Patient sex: M
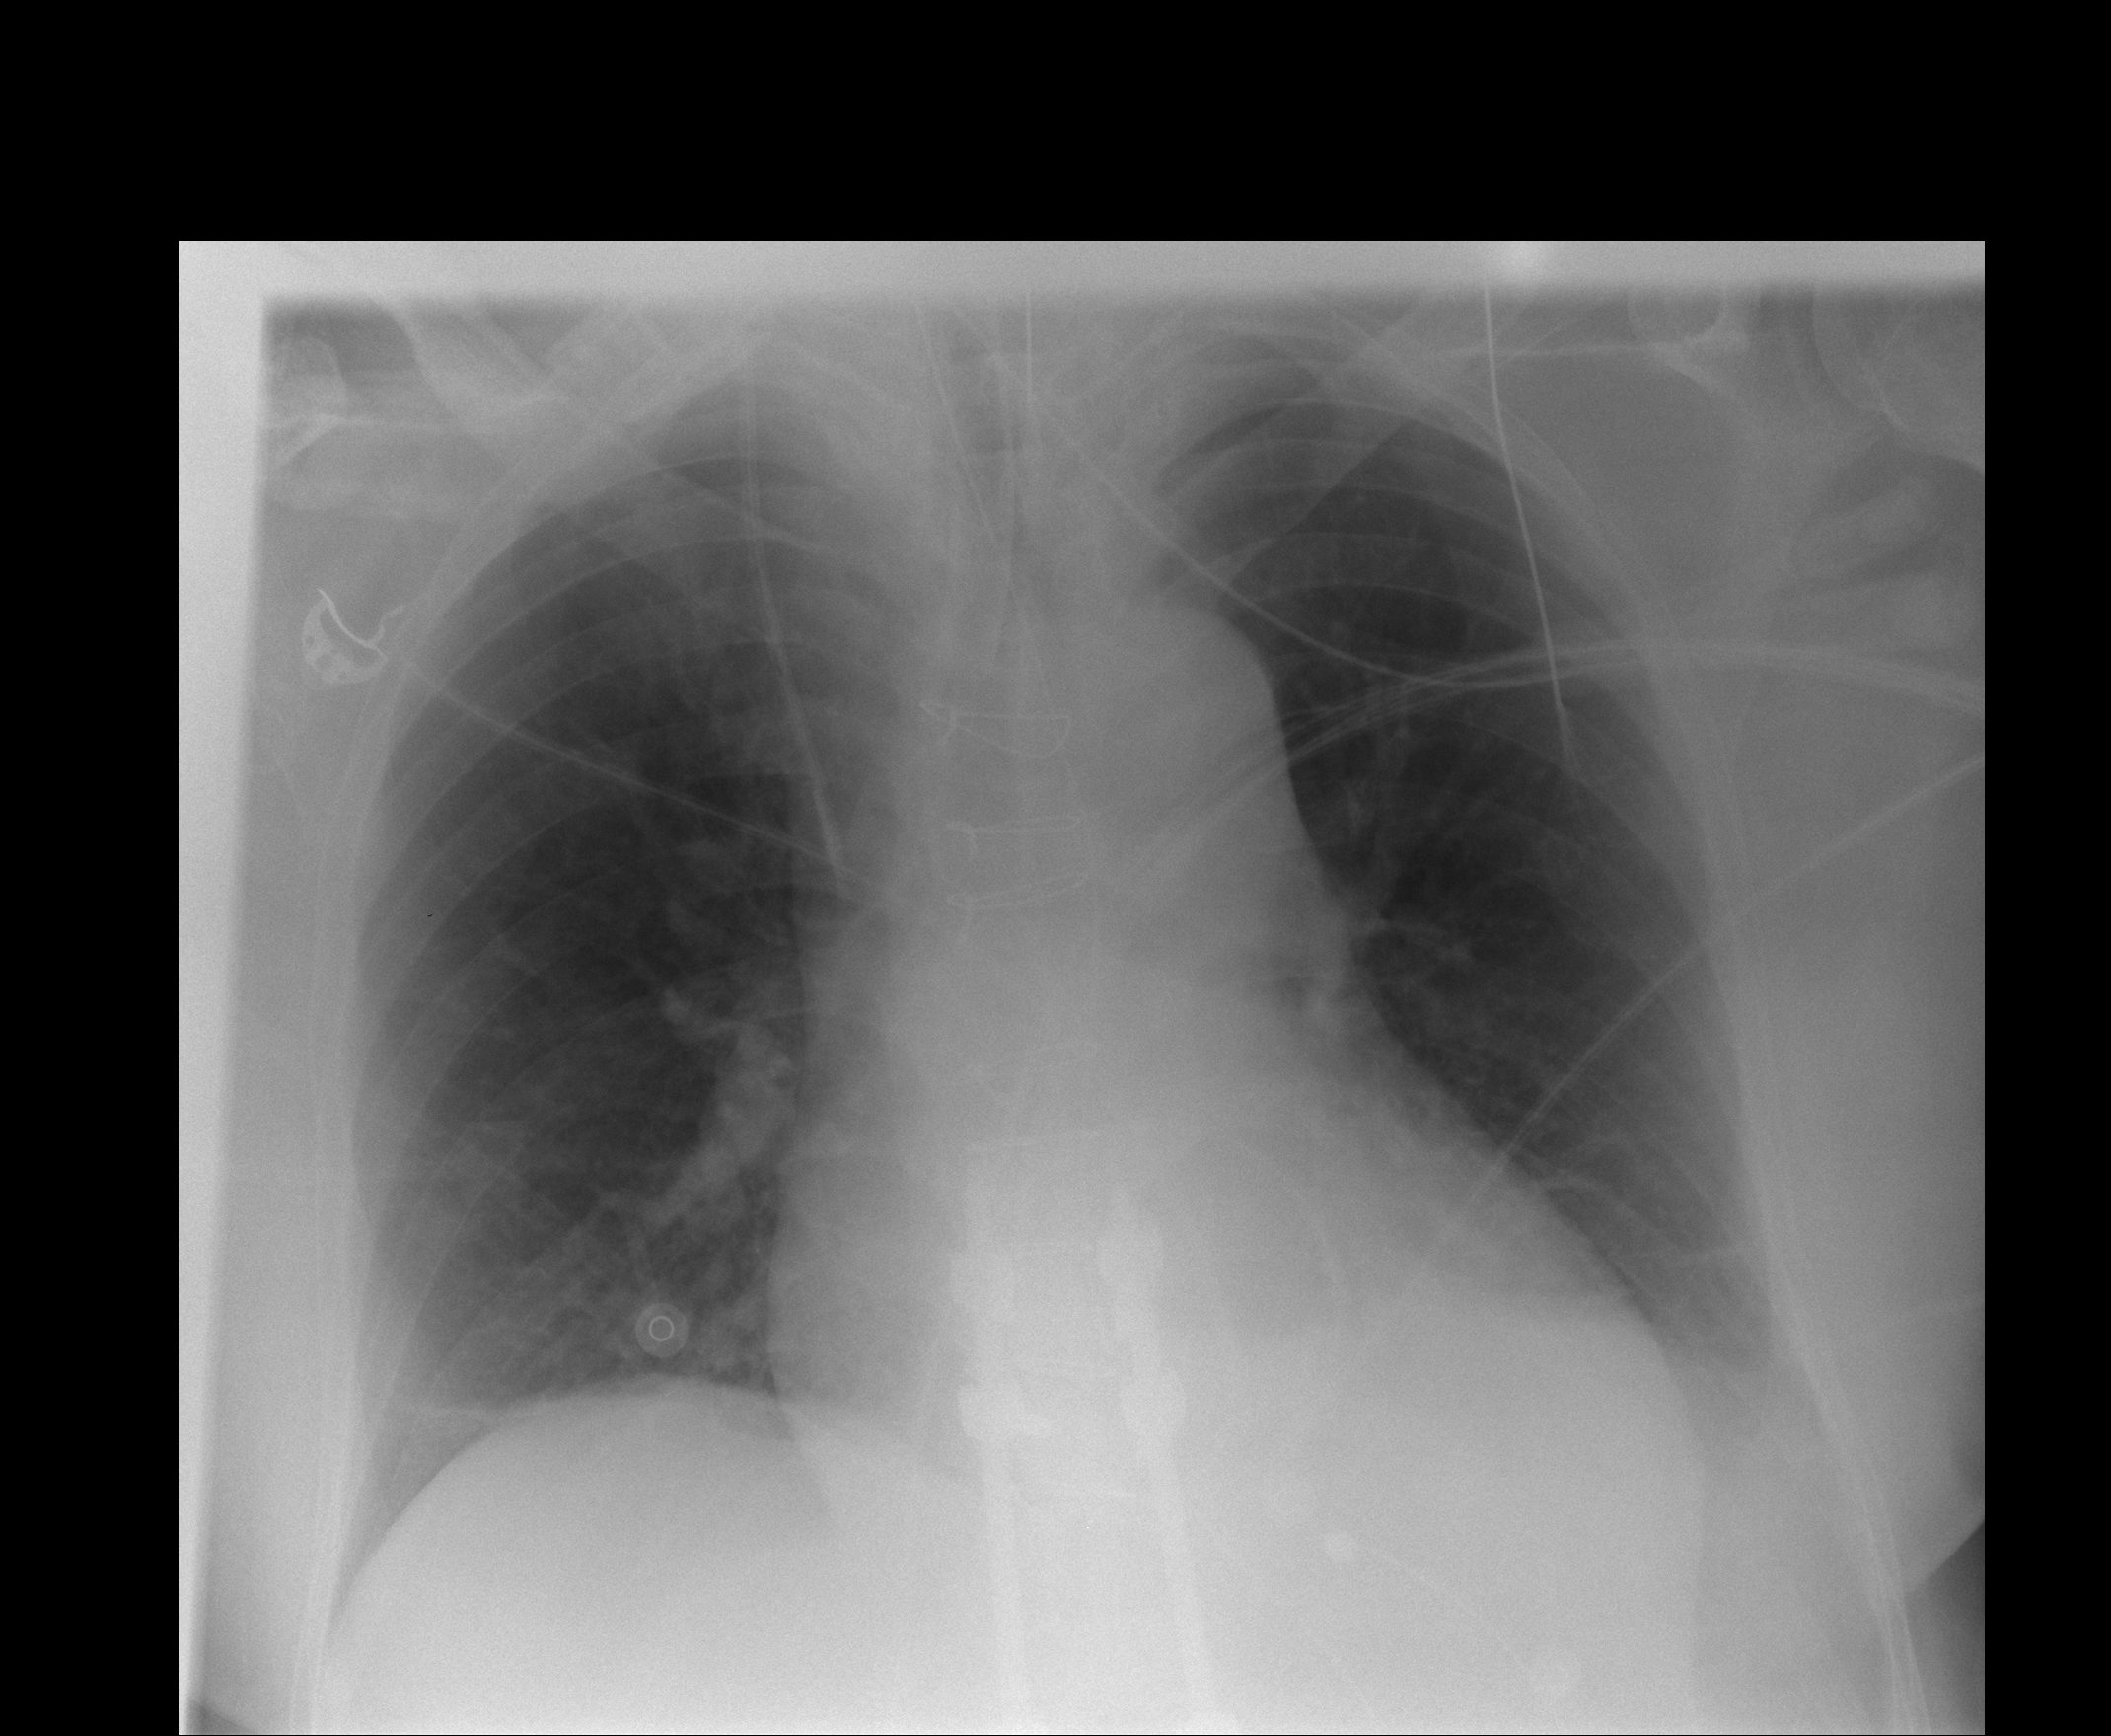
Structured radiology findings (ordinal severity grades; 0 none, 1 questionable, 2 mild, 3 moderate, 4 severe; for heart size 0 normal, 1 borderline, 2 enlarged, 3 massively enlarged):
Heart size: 1
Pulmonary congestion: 0
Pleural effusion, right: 0
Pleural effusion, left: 0
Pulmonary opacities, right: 0
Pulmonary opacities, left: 0
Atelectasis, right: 1
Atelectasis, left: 1